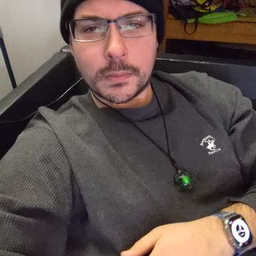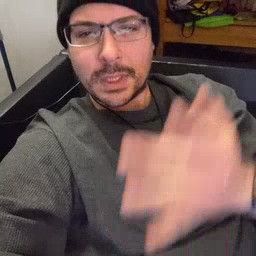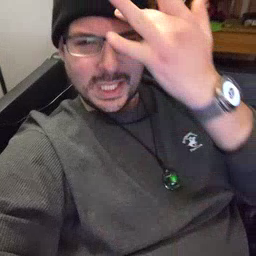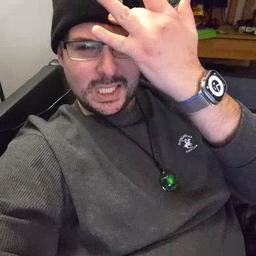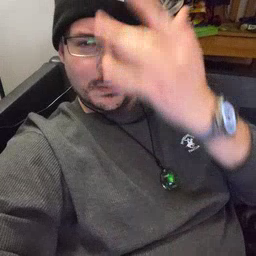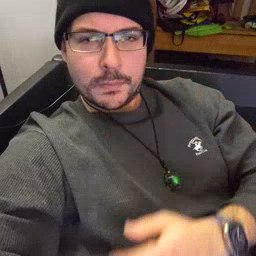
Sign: sick